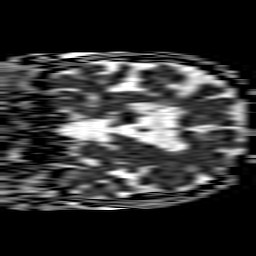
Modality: ADC
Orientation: coronal
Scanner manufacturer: philips
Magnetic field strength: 1.5 T
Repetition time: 3.887 s
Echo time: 0.09873 s